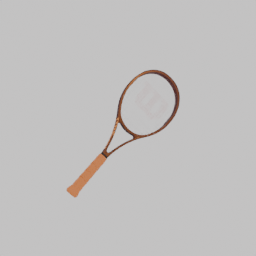
Label: tools